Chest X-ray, PA view. Patient: 28 years old, sex M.
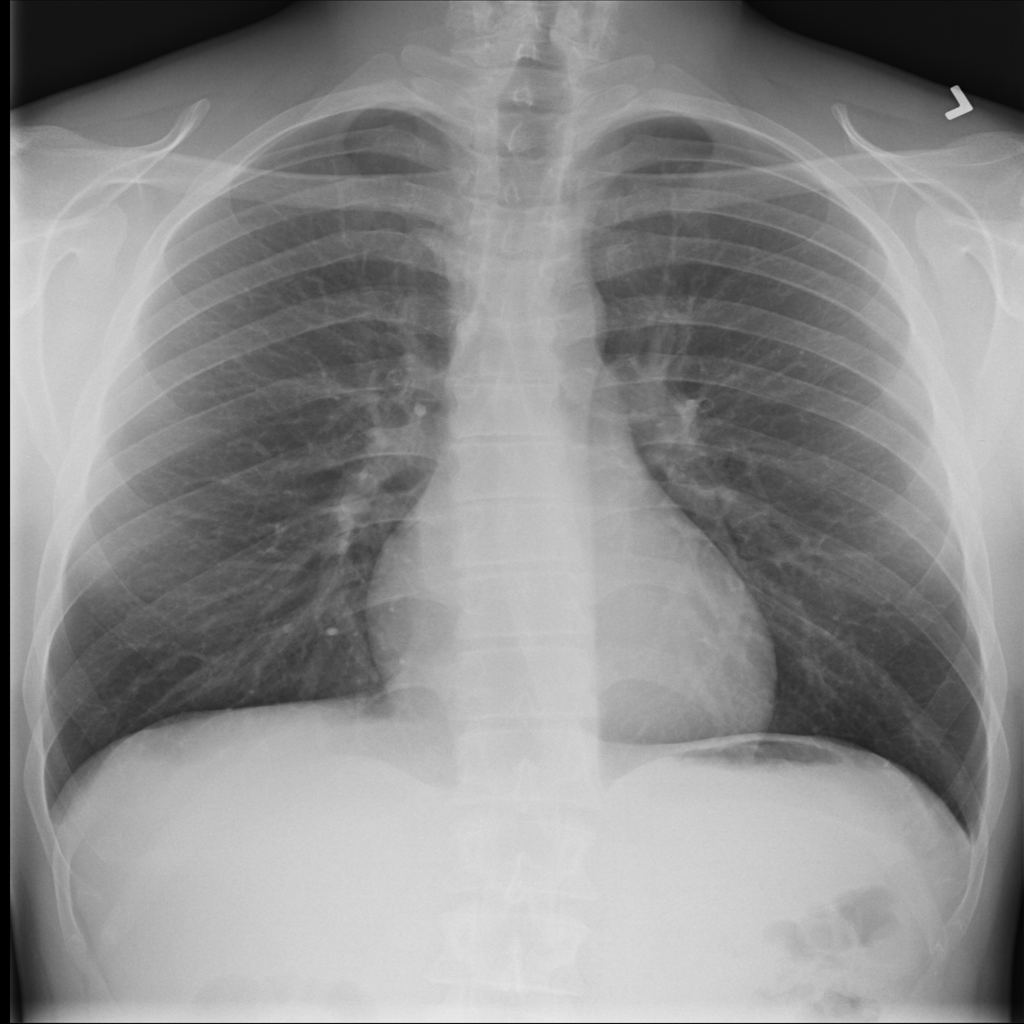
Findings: No Finding